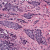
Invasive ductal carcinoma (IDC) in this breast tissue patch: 1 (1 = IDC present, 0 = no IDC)